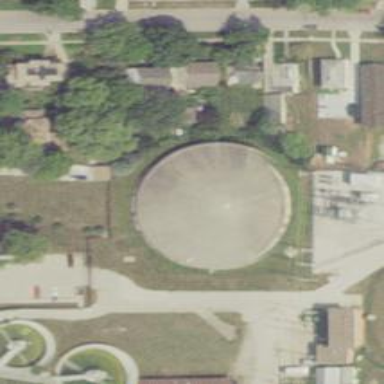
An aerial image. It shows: Concrete storage tank building used for storing water.